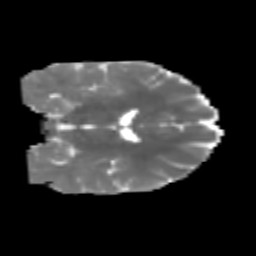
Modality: MD
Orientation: coronal
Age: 23
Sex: male
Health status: healthy